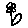
Label: flower